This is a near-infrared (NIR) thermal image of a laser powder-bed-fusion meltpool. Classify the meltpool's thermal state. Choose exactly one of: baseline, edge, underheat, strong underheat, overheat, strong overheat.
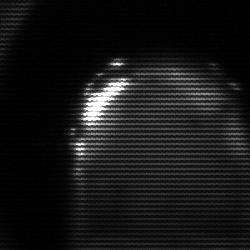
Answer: edge